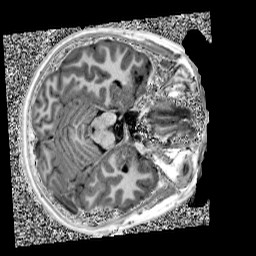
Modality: UNIT1
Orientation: axial
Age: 11
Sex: male
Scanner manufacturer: siemens
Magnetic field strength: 3 T
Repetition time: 4 s
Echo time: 0.00303 s